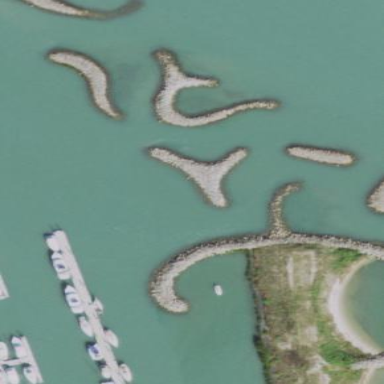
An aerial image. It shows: Breakwater structure.